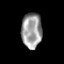
Tissue: prostate
Cell type: Fibroblasts
Senescence score: 0.7187
Nuclear area (px): 703
Mean DAPI intensity: 156.519